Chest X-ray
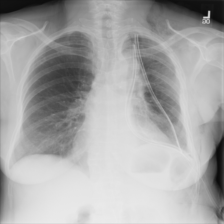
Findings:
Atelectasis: negative
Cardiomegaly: negative
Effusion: negative
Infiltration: negative
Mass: negative
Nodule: negative
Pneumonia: negative
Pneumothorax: positive
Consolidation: negative
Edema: negative
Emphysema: positive
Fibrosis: negative
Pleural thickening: negative
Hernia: negative